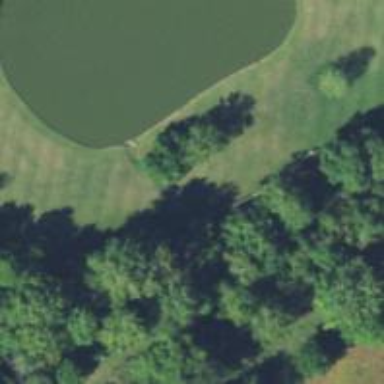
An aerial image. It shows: Pond surrounded by natural water.